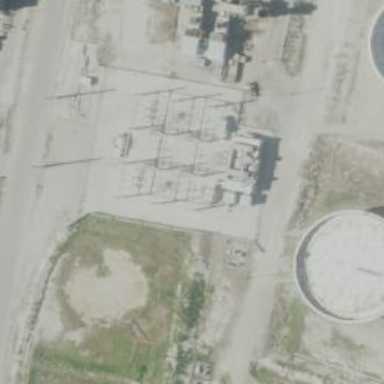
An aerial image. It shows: Switch for power supply.